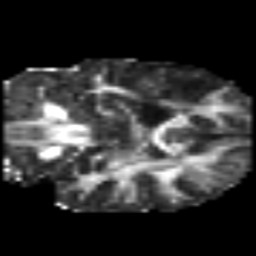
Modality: FA
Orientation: coronal
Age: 39
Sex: female
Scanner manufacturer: siemens
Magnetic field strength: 3 T
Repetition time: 6.1 s
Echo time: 0.101 s